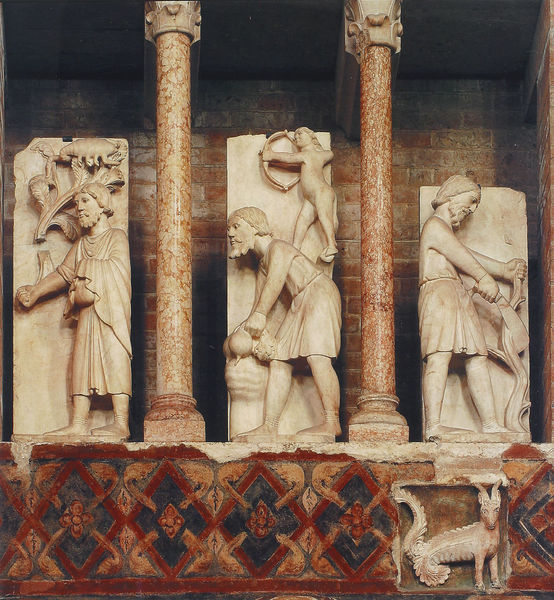
Titel: Monatsarbeiten, Jahreszeiten
Standort: Parma, Baptisterium (EU - I - Emilia-Romagna)
Schlagwörter: säulen, tier, falten, messer, gewand, pflanze, gemüse, bogen, ernte, fuchs, schlangen, beugung, amor, pfeil, gang nach kanossa